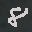
Label: 8